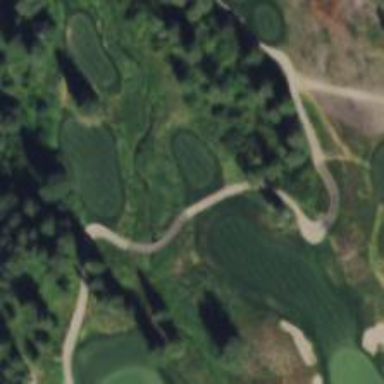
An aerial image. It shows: Path on bridge designed for golf carts.